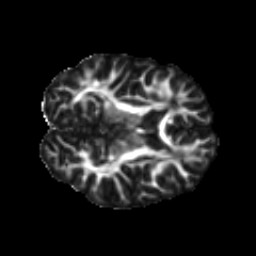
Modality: FA
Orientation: axial
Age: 12
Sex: male
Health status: ill
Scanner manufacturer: ge
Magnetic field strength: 3 T
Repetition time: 7.231 s
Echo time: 0.0841 s